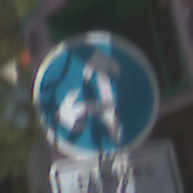
Verkehrszeichen: VorgeschriebeneFahrtrichtungGeradeausOderLinks
Zusatzzeichen unten: BesondereFahrzeugeUndTransportgueter13
Umgebung: Outdoor, Special
Tageszeit: MorningAfternoon
Wetter: PartlyCloudy
Licht: Natural
Jahreszeit: NotSpecified
Kontrast: HighContrast